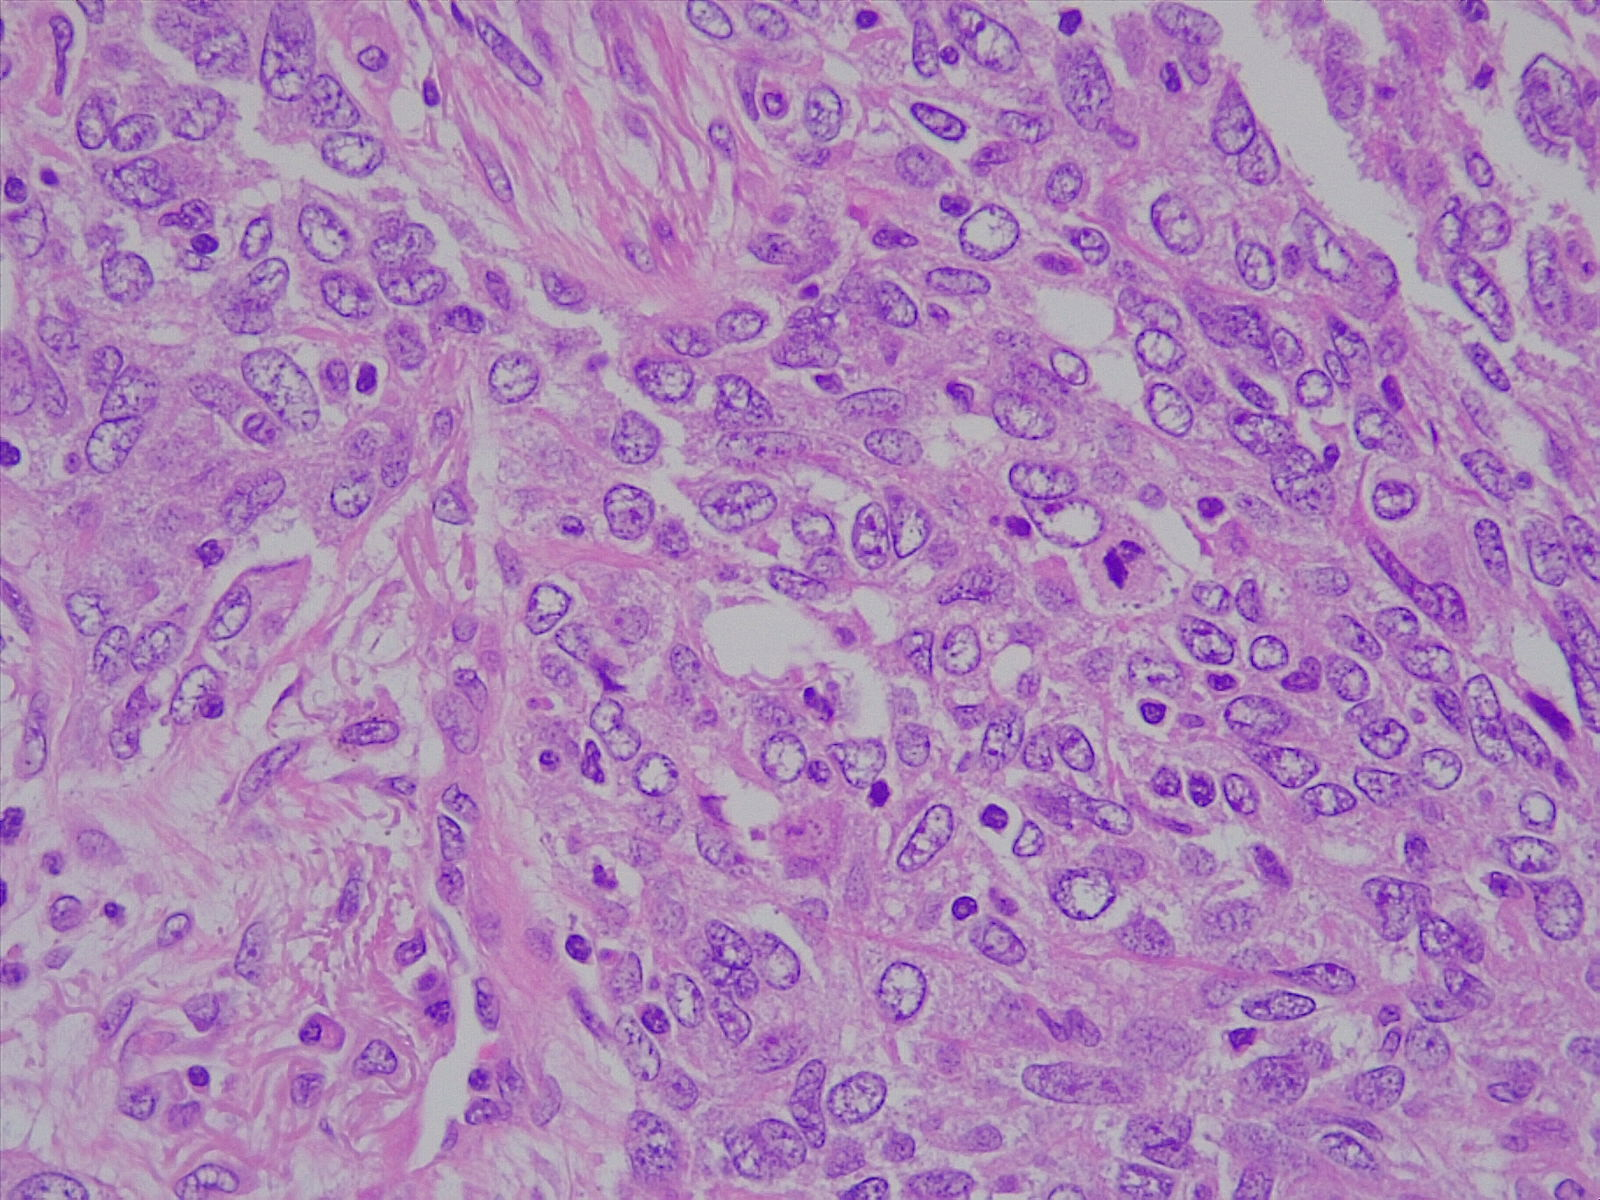
Label: lung squamous cell carcinoma, poorly differentiated